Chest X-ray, PA view. Patient: 59 years old, sex M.
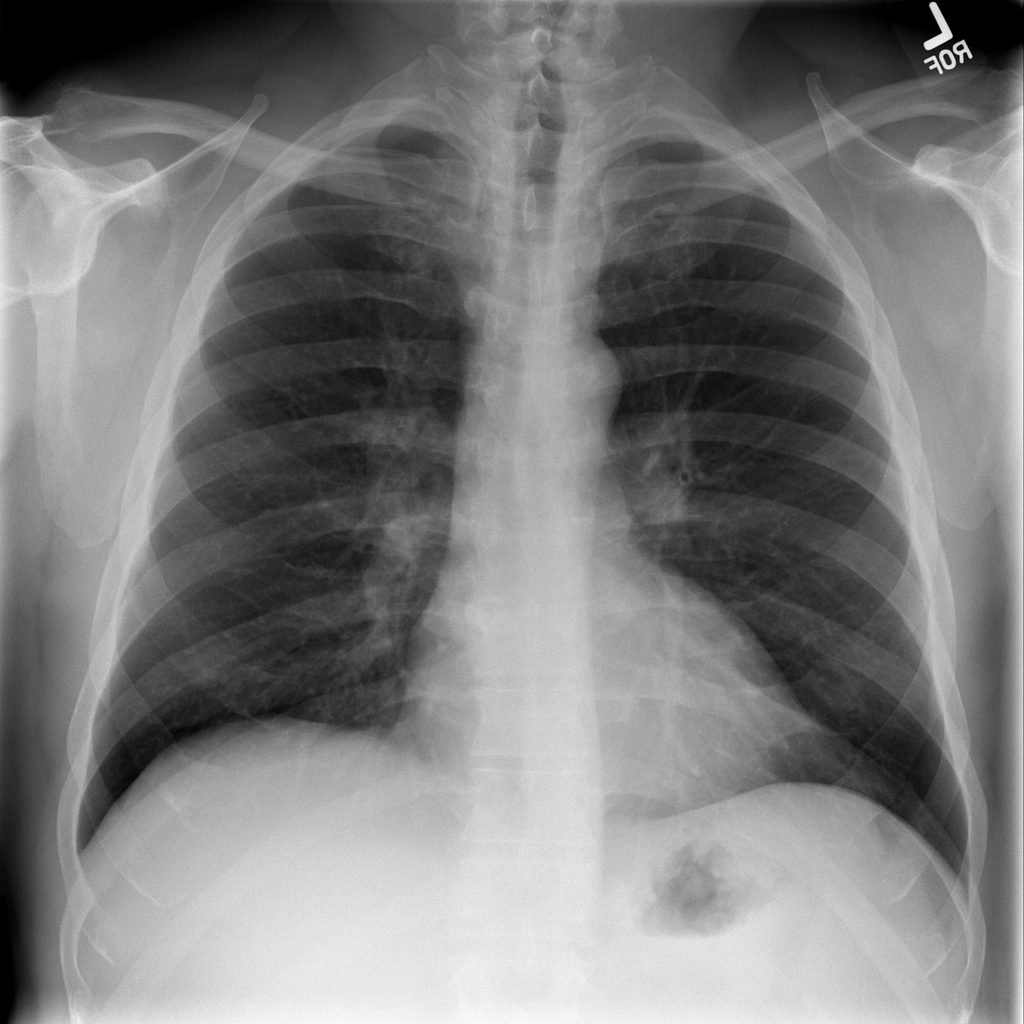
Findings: No Finding